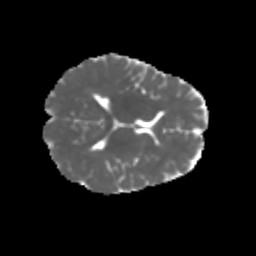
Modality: MD
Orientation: axial
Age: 7
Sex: female
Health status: healthy